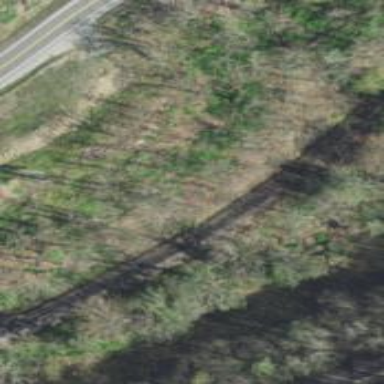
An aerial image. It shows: Railway track.